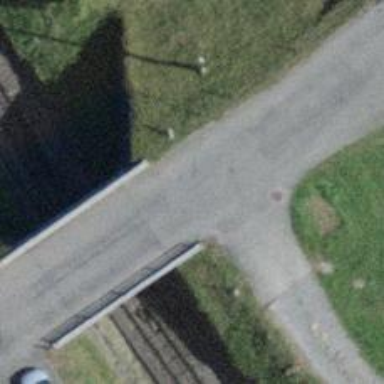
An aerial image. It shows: Tertiary road with asphalt surface crossing viaduct bridge.